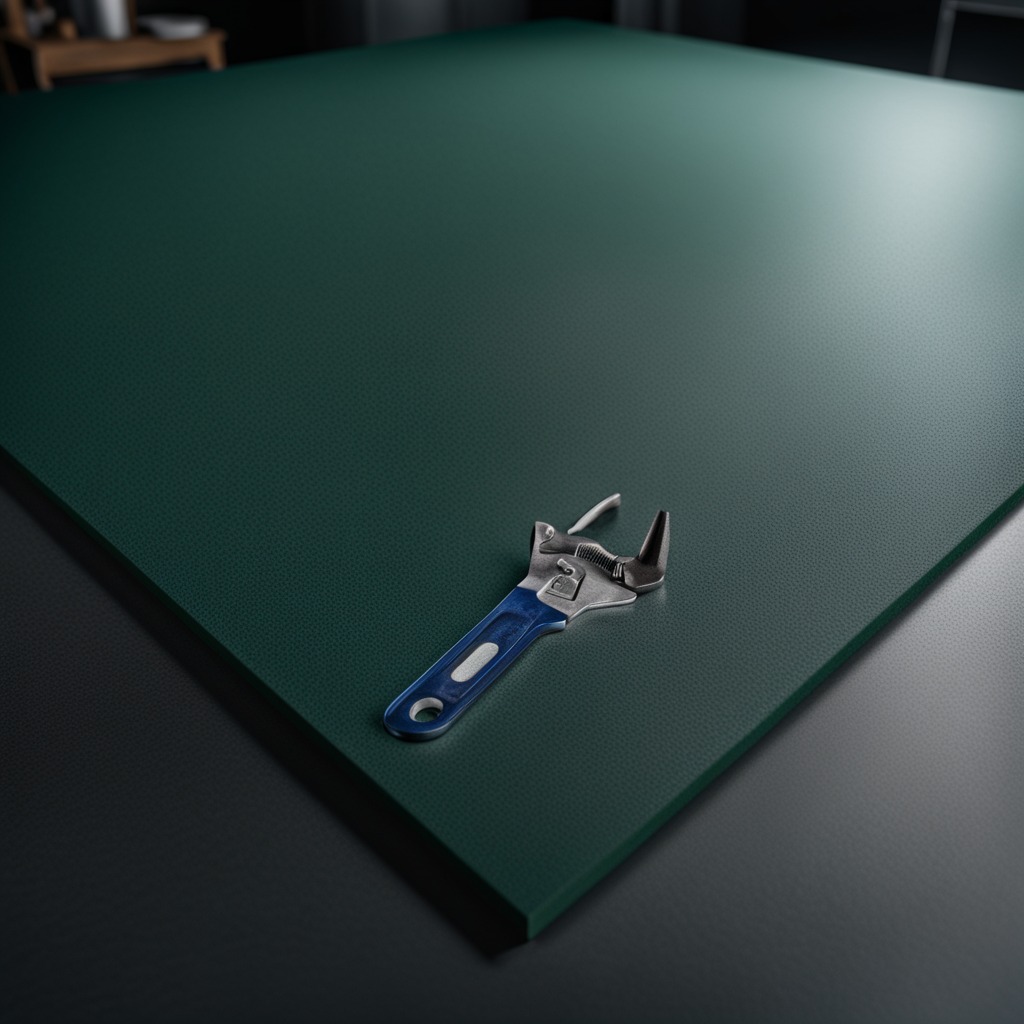
An wrench lying on a clean granite tabletop covered with a green rubber mat inside a workshop at night dim ambient light soft shadows worn but beneath the mat